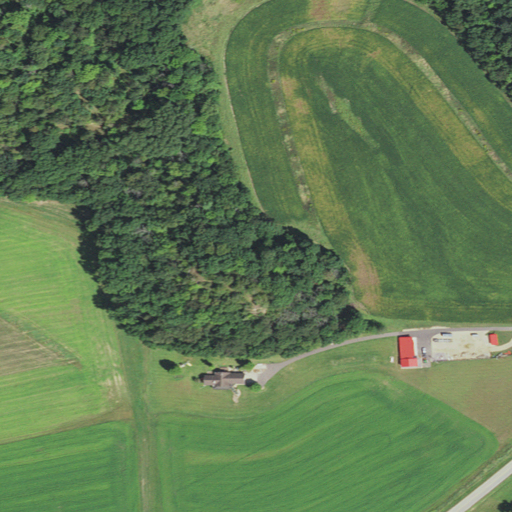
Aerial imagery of depression(s) in Wisconsin named Sugar Bowl containing cultivated crops, deciduous forest, and open development